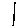
Label: line